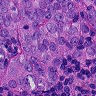
Metastatic tissue present: yes